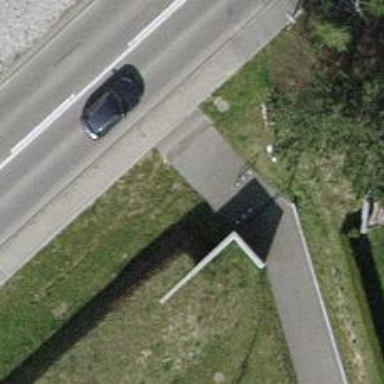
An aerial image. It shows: Cycle barrier.